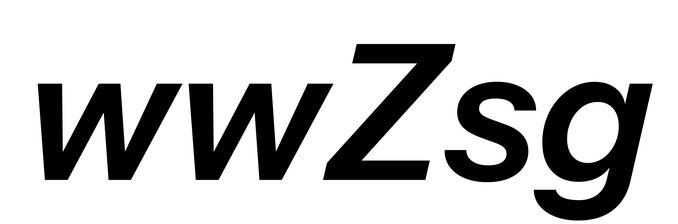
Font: InstrumentSans-Italic_SemiBold_Italic